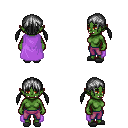
a pixel art fantasy rpg character, female body template, orc, green skin, lavender cape, magenta pants, gray twin-tailed hairstyle, gray slippers, four views (front, back, left, right), 2x2 character sprite sheet, small pixel art, hard edges, no anti-aliasing